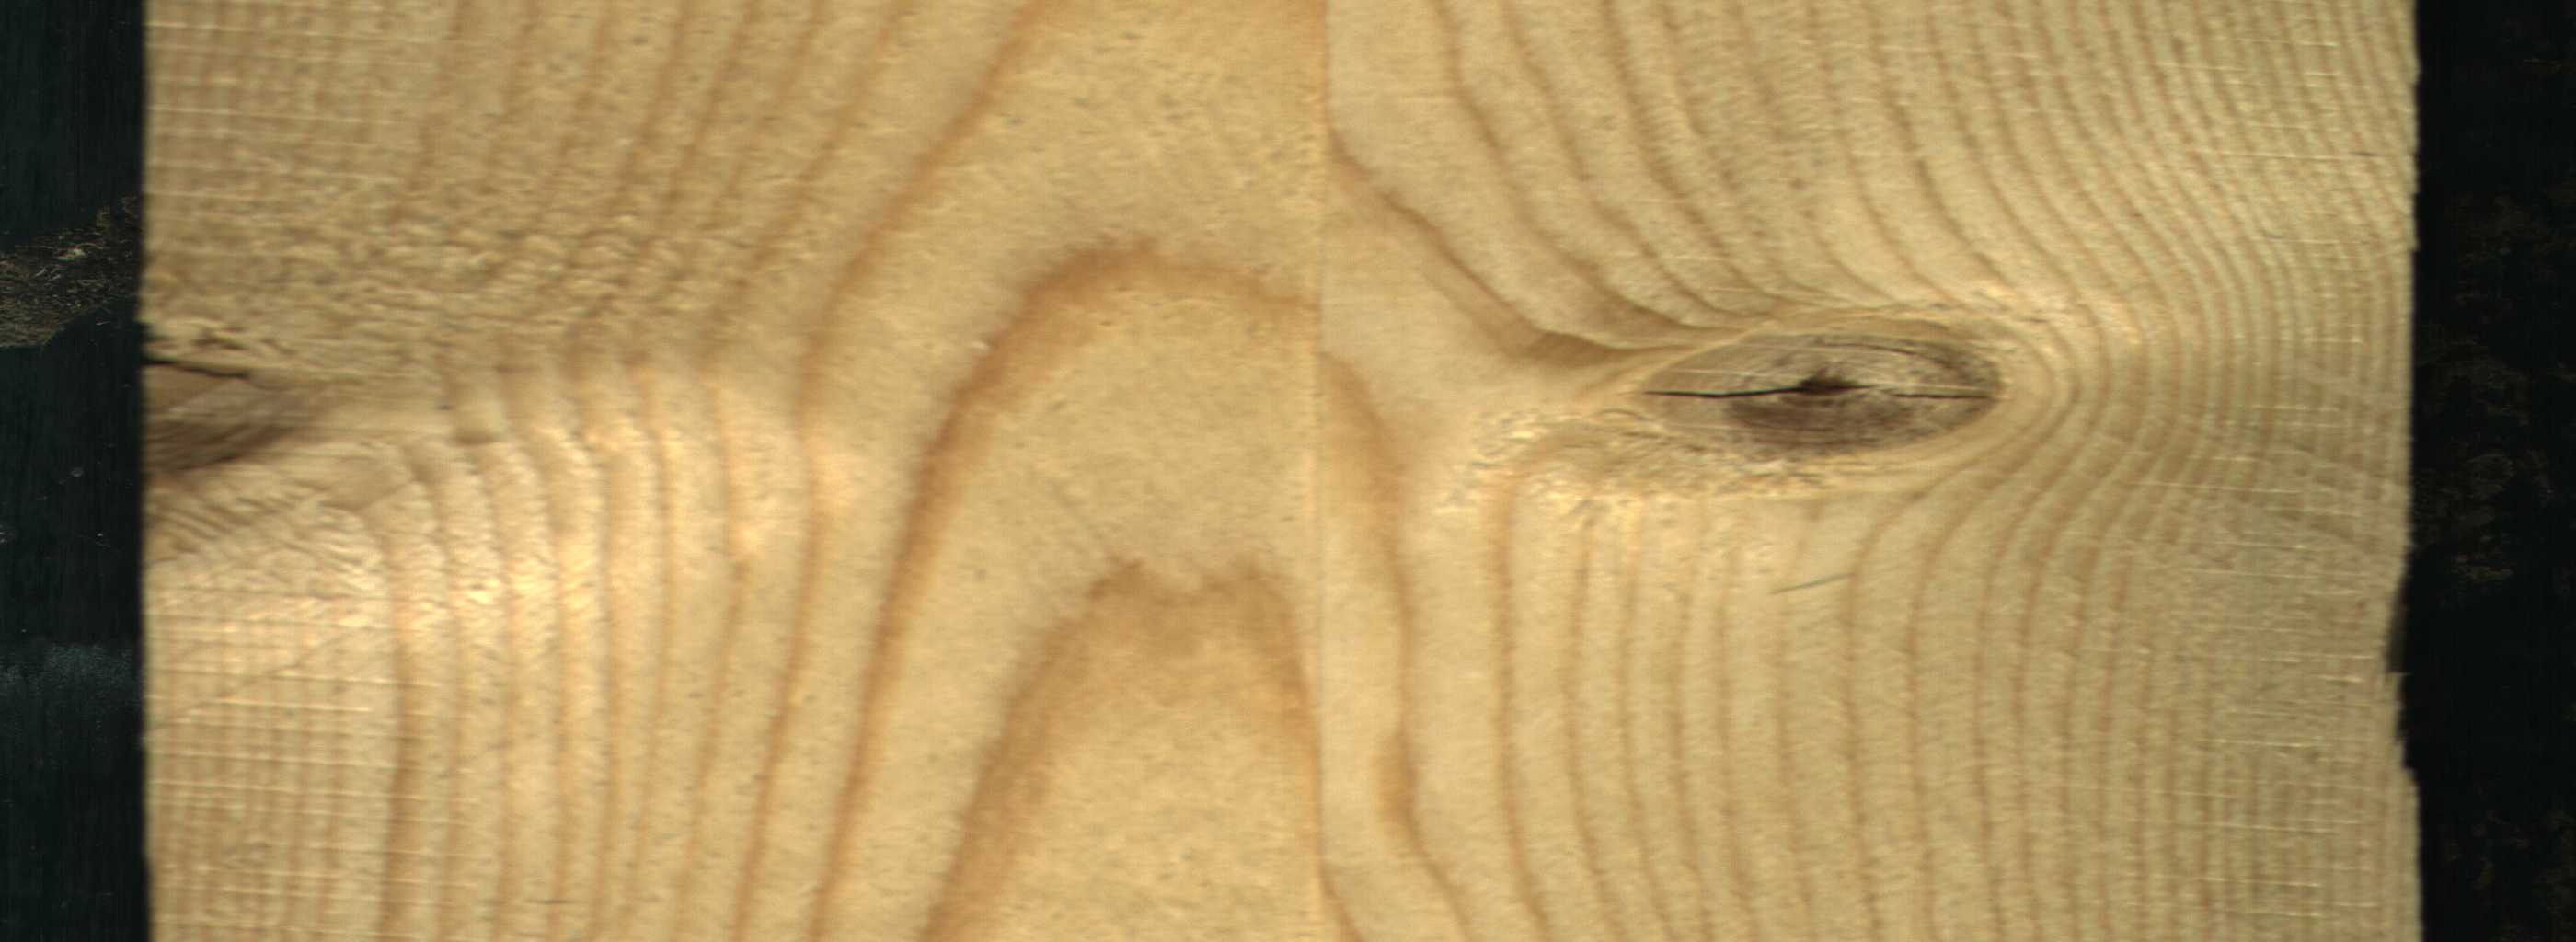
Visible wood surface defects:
knot_with_crack
knot_with_crack